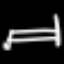
Label: bed